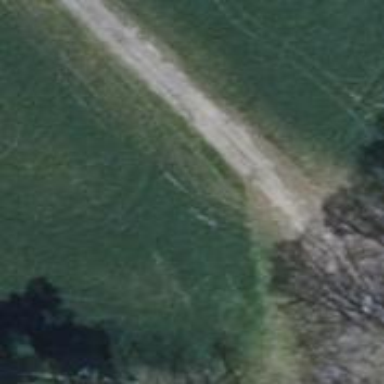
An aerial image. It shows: Gravel track with Grade 3 quality.